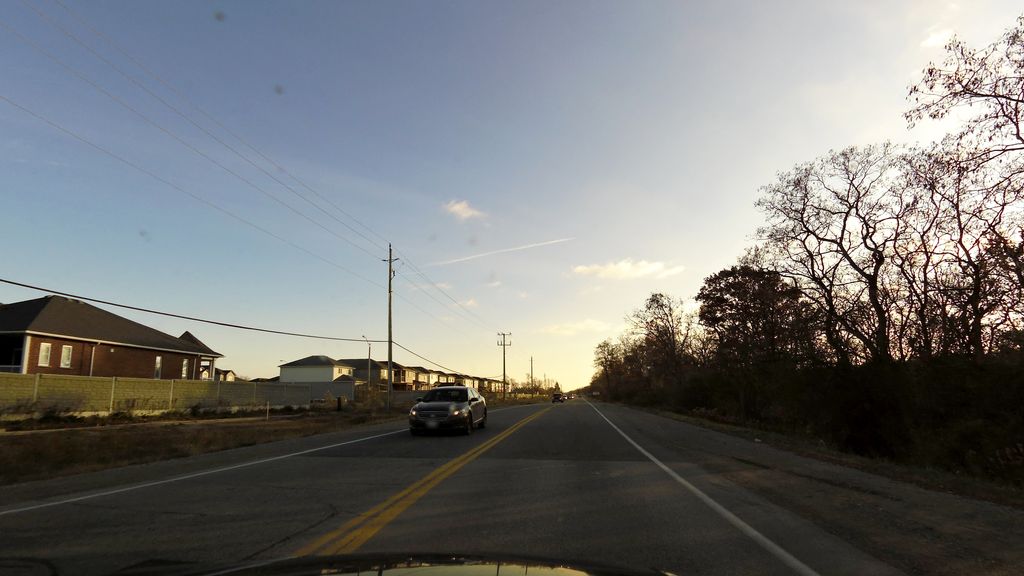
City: kitchener-waterloo